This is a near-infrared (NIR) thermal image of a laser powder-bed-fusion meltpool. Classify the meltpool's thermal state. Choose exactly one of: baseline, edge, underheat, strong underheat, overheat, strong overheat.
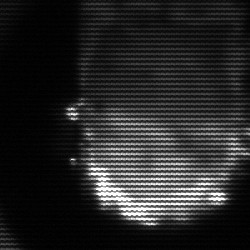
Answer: baseline